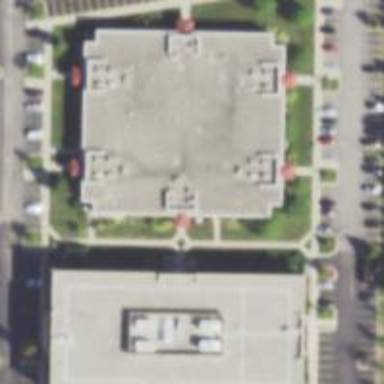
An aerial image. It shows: Commercial building.